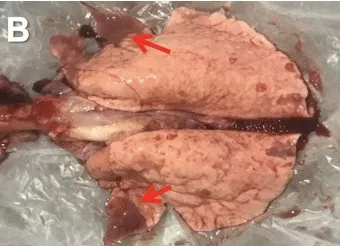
Gross pathology of ASFV infected pigs in Vietnam, 2019. (B) Multiple areas of lung consolidation in cranial lobes (arrows) and multifocal hemorrhages.
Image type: medical_photograph (other_medical_photograph)